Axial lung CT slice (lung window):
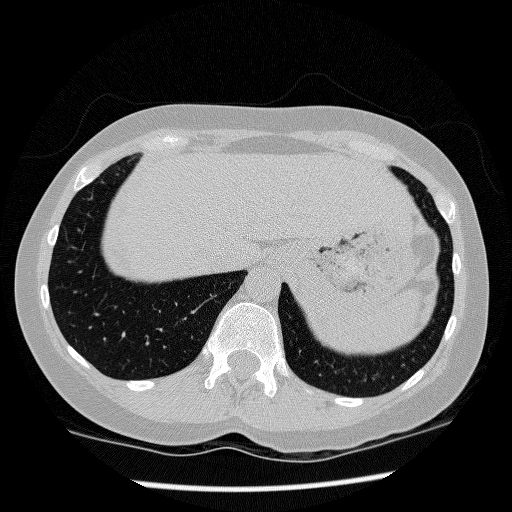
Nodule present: no